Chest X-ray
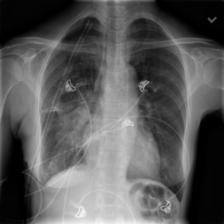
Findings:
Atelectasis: negative
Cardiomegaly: negative
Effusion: negative
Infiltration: negative
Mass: negative
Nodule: negative
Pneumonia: negative
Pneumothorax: negative
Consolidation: negative
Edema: negative
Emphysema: negative
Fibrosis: negative
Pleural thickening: negative
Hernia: negative